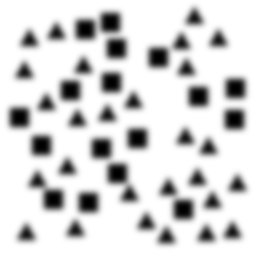
Squares: 17
Triangles: 27
Stars: 0
Total shapes: 44